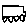
Label: car